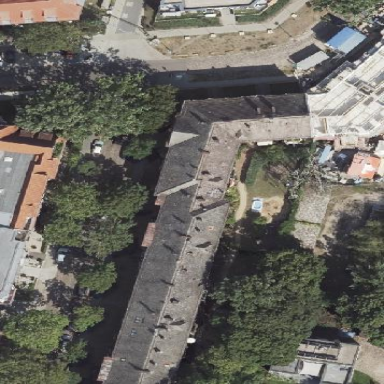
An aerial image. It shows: Residential building with hipped roof.